Question: I am trying to make a dropdown in Excel 2016, but as don't use it often, I don't now how to do it.
The data looks like this :

I am trying to create a dropdown which will contains the values of "Title 1", "Title2", "Title3" based on column E cell value.
In other word, something like this :
'''
if Cell E == 'index'
add Cell A value to dropdown
end
'''
What would be the best way to accomplish this? Can I do it using excel functions or do I need VBA? And if VBA is needed, any hint would be greatly appreciated.
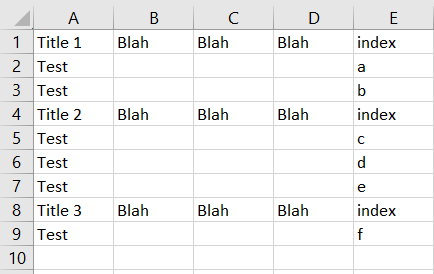
Answer: if you are dealing with a dropdown cell in excel UI, then you might use this code (see comments to adjust it to your actual needs):
'''
Sub Main()
With Worksheets("sheetWithDropDownName").Range("A1").Validation '<--| change "sheetWithDropDownName" and "A1" to your actual "dropdown" worksheet and cell references
.Delete
.Add Type:=xlValidateList, AlertStyle:=xlValidAlertStop, Operator:= _
xlBetween, Formula1:=Join(GetTitles(), ",")
.IgnoreBlank = True
.InCellDropdown = True
.InputTitle = ""
.ErrorTitle = ""
.InputMessage = ""
.ErrorMessage = ""
.ShowInput = True
.ShowError = True
End With
End Sub
Function GetTitles() As Variant
Dim cell As Range, rng As Range
With Worksheets("sheetWithDataName") '<--| change "sheetWithDataName" to your actual sheet with data name
Set rng = .Range("A1", .cells(.Rows.Count, "E").End(xlUp)) '<--| set a range as its columns A:E range from row 1 down to last column E not empty row
End With
With CreateObject("Scripting.Dictionary")
For Each cell In rng.Columns(5).cells
If cell.Value = "index" Then .Item(cell.Offset(, -4).Value) = cell.Offset(, -4).Value
Next cell
GetTitles = .keys
End With
End Function
'''